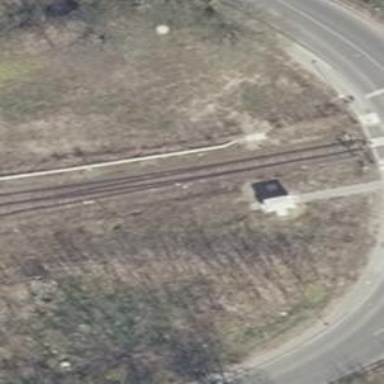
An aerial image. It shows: Disused railway.